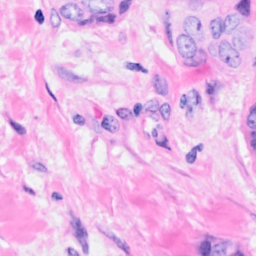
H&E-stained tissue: Breast